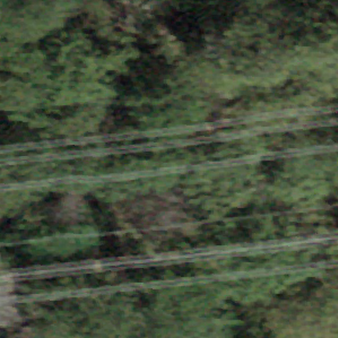
Label: other